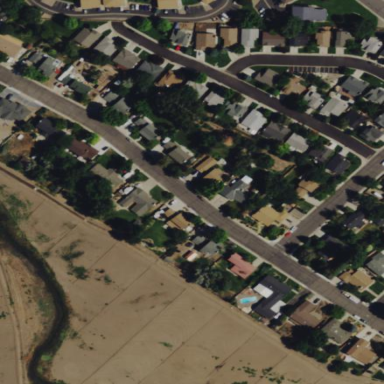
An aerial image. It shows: This residential area consists of single-family homes.